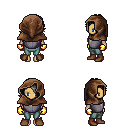
a pixel art fantasy rpg character, female body template, human, tanned skin, steel chest armor, teal pants, gray swoop hairstyle, cloth hood, gold gloves, brown shoes, four views (front, back, left, right), 2x2 character sprite sheet, small pixel art, hard edges, no anti-aliasing